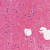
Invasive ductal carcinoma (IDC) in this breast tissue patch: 0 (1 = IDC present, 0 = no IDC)